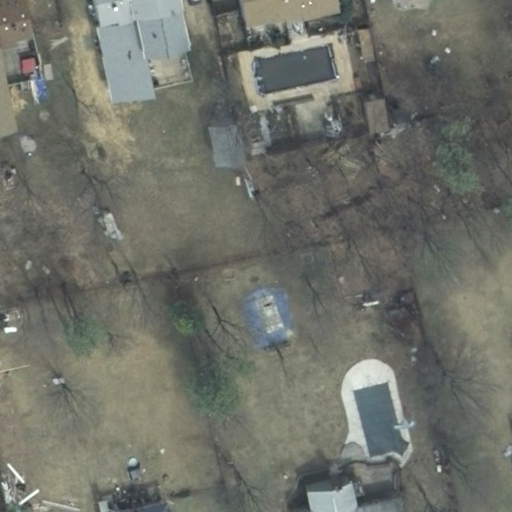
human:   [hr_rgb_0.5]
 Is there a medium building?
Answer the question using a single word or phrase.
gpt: yes

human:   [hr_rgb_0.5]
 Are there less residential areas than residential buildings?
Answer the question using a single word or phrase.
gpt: yes

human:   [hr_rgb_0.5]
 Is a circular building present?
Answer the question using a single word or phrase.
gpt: no

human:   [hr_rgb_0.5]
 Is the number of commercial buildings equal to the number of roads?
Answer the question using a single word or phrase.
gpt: yes

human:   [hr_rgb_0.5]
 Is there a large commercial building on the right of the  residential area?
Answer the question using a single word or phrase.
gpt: no

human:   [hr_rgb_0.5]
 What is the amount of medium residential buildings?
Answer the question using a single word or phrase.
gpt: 2

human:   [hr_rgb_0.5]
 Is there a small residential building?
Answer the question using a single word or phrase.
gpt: yes

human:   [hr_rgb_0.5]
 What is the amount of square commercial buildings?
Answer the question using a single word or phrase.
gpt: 0

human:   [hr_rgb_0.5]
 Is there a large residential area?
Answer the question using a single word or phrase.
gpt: yes

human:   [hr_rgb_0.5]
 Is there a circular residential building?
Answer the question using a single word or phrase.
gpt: no

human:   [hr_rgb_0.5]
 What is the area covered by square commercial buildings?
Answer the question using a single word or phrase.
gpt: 0m2

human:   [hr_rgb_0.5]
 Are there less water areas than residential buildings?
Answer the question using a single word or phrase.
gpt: yes

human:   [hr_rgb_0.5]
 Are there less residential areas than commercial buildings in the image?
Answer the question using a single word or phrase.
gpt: no

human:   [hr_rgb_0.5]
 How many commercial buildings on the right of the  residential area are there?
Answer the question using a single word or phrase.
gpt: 0

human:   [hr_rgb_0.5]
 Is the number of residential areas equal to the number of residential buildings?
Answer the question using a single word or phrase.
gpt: no

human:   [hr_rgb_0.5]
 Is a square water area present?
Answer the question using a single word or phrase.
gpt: no

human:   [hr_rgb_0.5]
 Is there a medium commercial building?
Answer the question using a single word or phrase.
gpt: no

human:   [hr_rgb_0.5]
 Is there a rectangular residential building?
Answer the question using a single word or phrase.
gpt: yes

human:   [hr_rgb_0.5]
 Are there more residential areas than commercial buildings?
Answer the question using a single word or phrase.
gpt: yes

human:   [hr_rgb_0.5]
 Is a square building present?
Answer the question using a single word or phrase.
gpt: no

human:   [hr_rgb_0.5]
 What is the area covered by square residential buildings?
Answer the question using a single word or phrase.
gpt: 0m2

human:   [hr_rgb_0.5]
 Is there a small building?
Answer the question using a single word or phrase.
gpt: yes

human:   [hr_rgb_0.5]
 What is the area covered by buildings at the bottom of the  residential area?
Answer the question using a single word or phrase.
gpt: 0m2

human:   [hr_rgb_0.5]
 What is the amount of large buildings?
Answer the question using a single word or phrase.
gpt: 0

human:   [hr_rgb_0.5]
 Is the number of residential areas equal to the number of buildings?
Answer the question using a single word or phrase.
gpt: no

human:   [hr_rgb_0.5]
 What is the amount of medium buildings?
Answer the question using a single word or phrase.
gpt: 2

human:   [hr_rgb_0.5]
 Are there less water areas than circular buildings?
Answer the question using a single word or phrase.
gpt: no

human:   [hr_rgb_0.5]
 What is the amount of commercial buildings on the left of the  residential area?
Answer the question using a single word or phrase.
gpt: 0

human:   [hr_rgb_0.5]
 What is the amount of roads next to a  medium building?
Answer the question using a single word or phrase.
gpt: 0

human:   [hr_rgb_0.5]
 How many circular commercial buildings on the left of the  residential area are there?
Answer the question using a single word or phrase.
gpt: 0

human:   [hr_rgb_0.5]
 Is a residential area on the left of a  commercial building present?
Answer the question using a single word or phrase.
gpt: no

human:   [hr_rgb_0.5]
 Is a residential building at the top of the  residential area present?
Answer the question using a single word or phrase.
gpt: yes

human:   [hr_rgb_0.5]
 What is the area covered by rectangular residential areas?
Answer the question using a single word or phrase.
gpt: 10611m2

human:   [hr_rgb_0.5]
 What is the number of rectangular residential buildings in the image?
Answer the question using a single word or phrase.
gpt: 4

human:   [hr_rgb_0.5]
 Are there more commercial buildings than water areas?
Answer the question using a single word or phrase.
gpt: no

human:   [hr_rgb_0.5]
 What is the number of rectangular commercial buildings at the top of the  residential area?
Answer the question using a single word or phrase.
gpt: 0